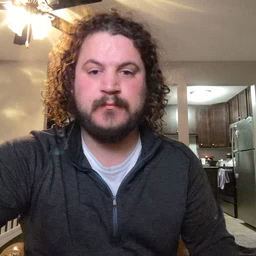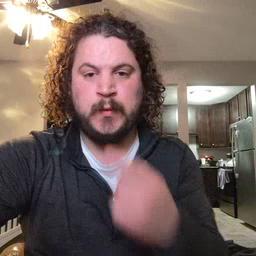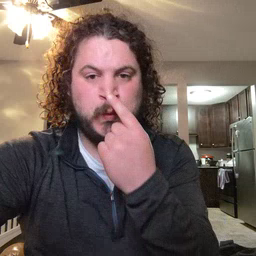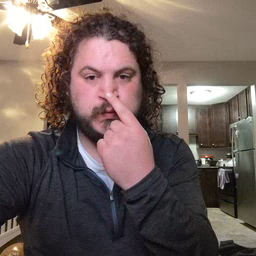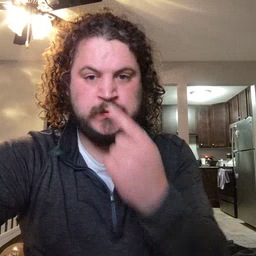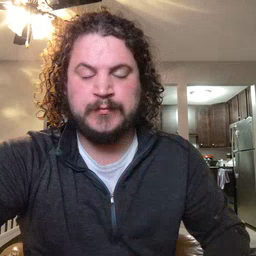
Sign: nose